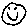
Label: smiley face